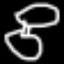
Label: frog